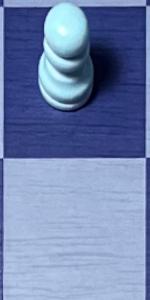
Label: Empty